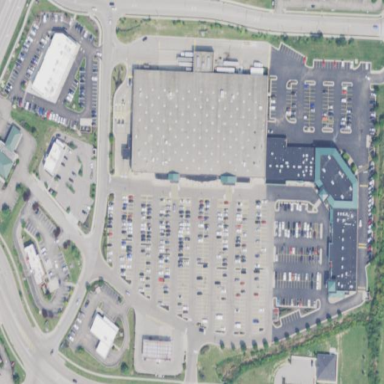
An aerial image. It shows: Retail area.